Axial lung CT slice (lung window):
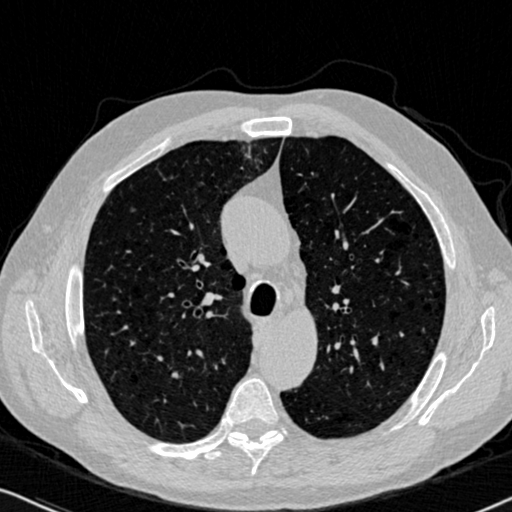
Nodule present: no